Interaction volume radius: 5 \u00c5
Interaction volume height: 25 \u00c5
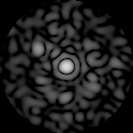
Disorder parameter: 0.7194